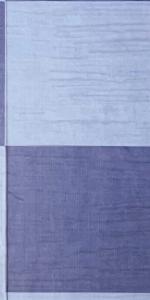
Label: Empty